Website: walmart
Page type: customer-info-address
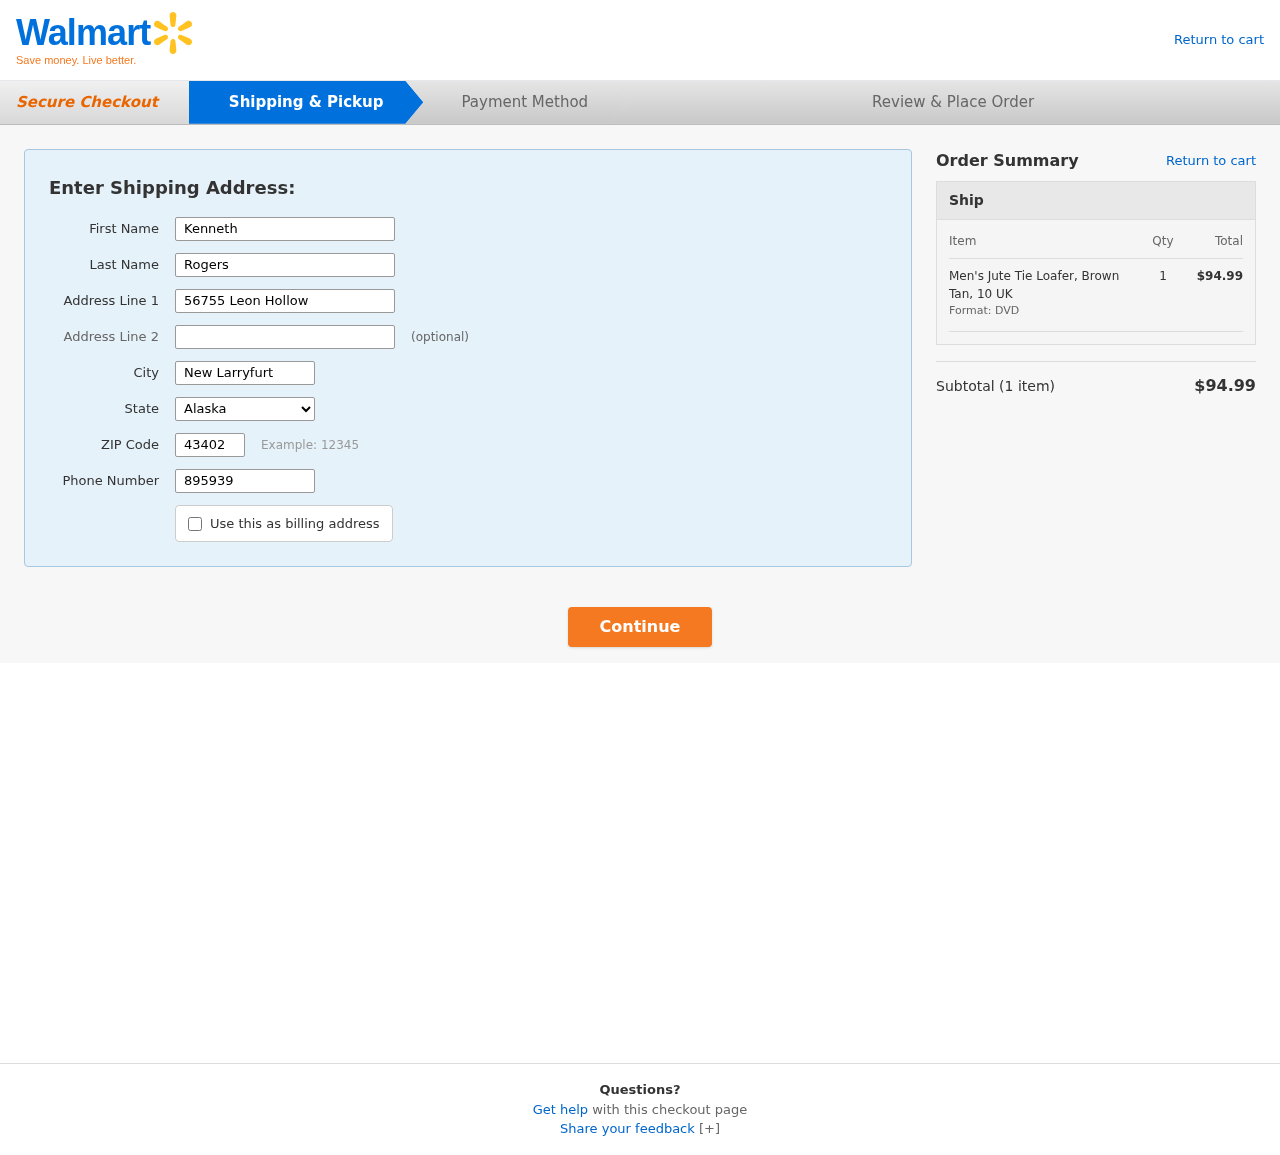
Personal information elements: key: PII_CITY
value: New Larryfurt
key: PII_FIRSTNAME
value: Kenneth
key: PII_LASTNAME
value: Rogers
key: PII_PHONE
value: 8959390084
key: PII_POSTCODE
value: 43402
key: PII_STATE
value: Alaska
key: PII_STREET
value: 56755 Leon Hollow
Product elements: key: PRODUCT1_NAME
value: Men's Jute Tie Loafer, Brown Tan, 10 UK
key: PRODUCT1_QUANTITY
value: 1
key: PRODUCT1_LINE_TOTAL
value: $94.99
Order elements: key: ORDER_NUM_ITEMS
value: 1
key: ORDER_SUBTOTAL
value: $94.99